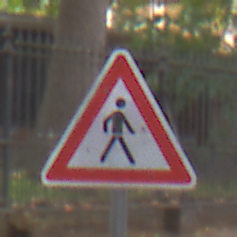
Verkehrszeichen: FussgaengerLinks
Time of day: MorningAfternoon
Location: Outdoor (Urban)
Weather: Overcast
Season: NotSpecified
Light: Natural